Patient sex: M
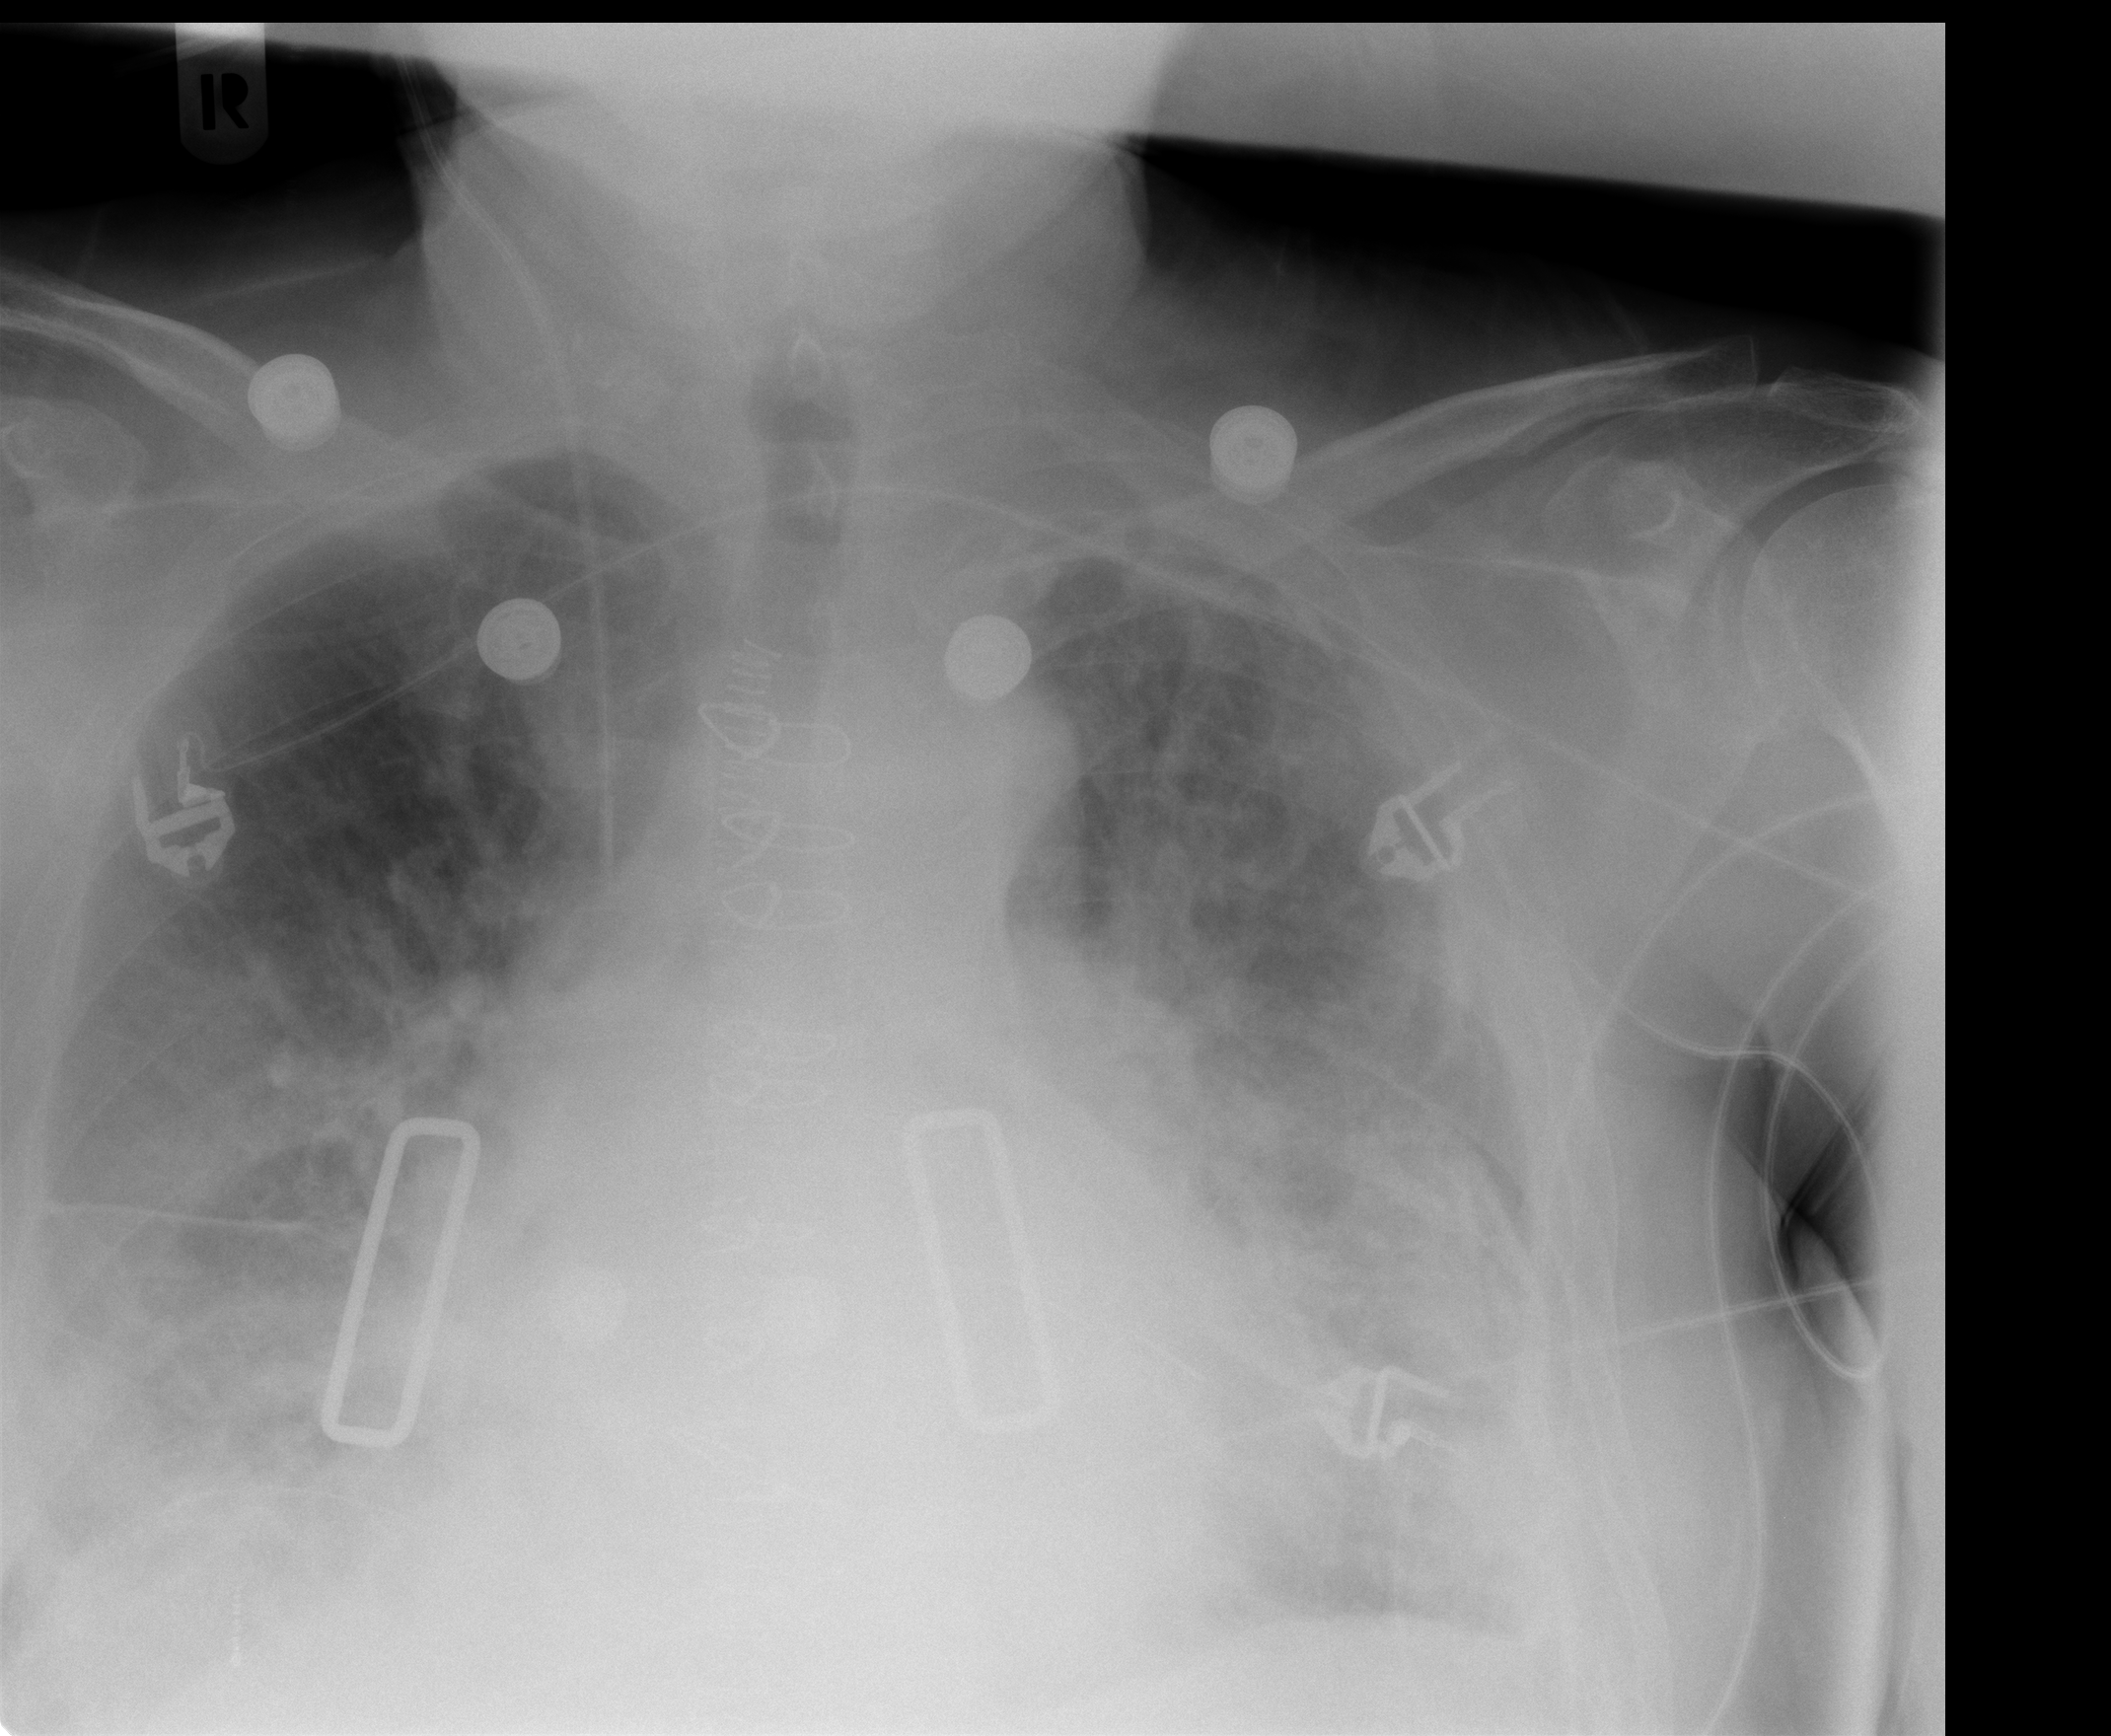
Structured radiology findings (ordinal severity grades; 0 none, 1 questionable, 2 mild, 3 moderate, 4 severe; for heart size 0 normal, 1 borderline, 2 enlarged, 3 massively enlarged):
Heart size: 0
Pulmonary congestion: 3
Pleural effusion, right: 2
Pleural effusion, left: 3
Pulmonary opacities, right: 0
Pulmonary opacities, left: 0
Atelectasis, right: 2
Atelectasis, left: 2